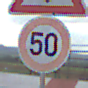
Verkehrszeichen: Geschwindigkeit50
Zusatzzeichen oben: SchneeOderEisglaette
Umgebung: Outdoor, RoadRail
Tageszeit: MorningAfternoon
Wetter: PartlyCloudy
Licht: Natural
Jahreszeit: NotSpecified
Kontrast: LowContrast